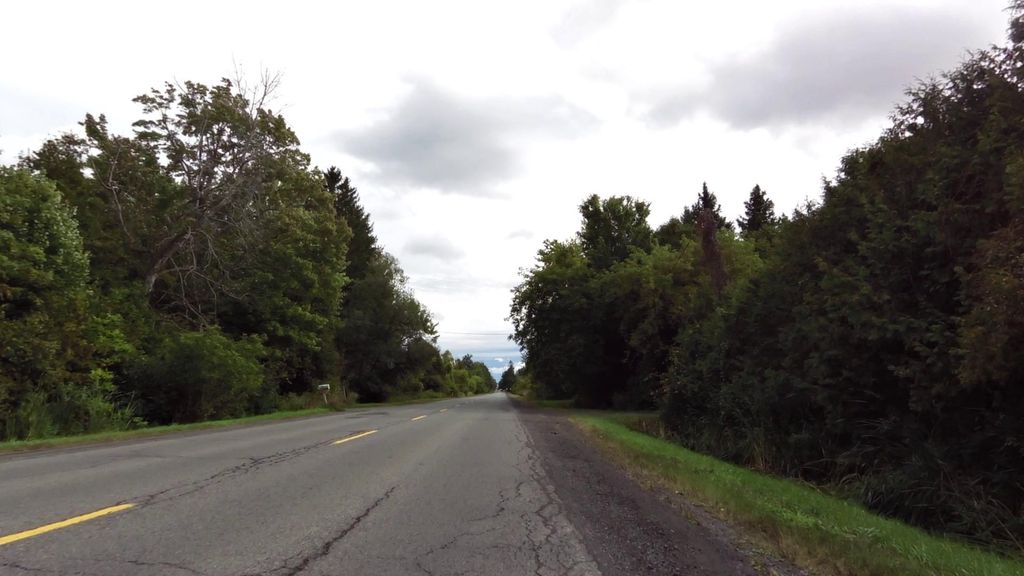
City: ottawa-gatineau